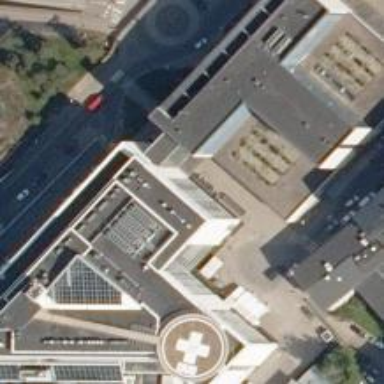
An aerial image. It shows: Part of hospital building.